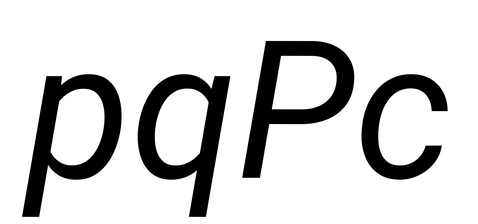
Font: Roboto-Italic_Italic